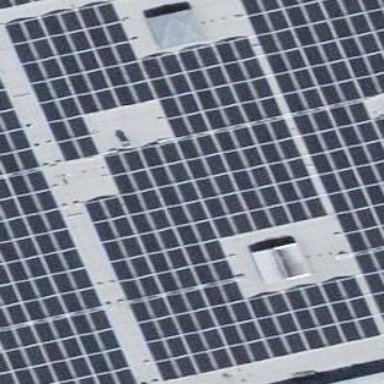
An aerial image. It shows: Solar power generator.